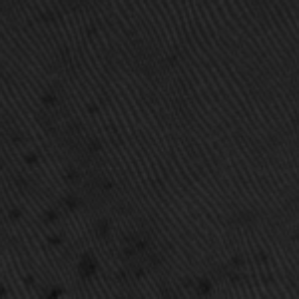
Label: frost